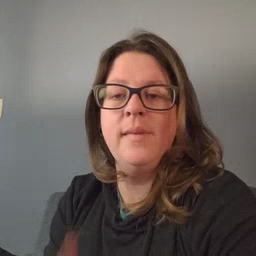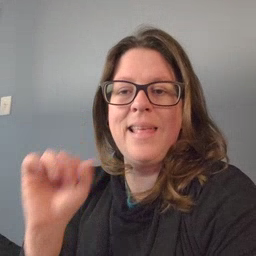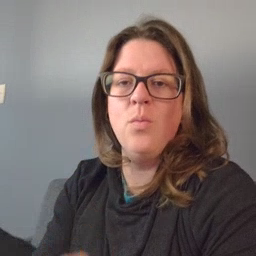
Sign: loud